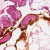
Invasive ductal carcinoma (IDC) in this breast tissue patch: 0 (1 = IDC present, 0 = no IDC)